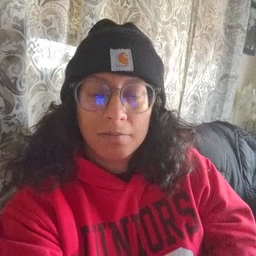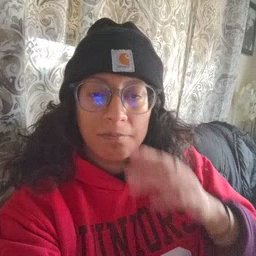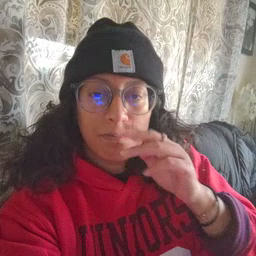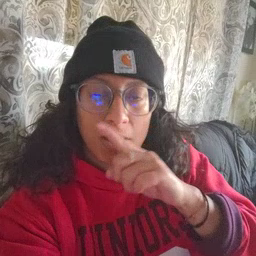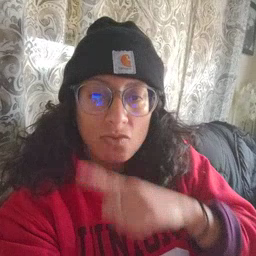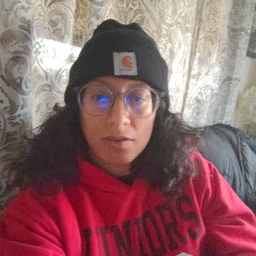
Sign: mouse